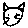
Label: cat